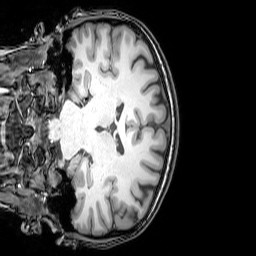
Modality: T1w
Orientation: coronal
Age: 22
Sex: female
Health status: healthy
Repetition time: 0.081 s
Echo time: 0.037 s